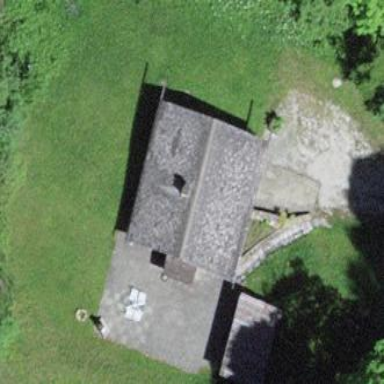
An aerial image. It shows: Simple house.